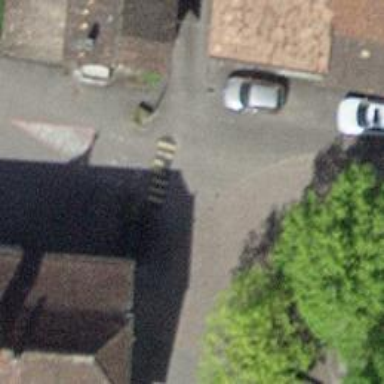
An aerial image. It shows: Uncontrolled zebra crossing on the road.